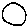
Label: circle